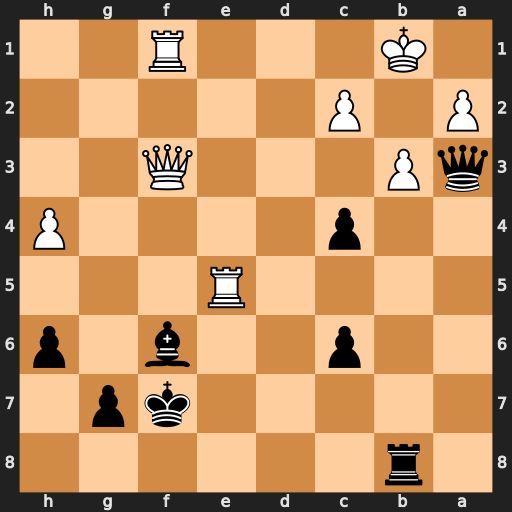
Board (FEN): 1r6/5kp1/2p2b1p/4R3/2p4P/qP3Q2/P1P5/1K3R2
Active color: b
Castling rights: -
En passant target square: -
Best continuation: Ra8 Qh5+ g6 Rxf6+ Kxf6 Re6+ Kxe6